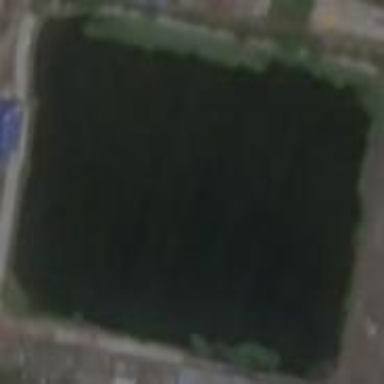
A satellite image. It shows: Reservoir with pond of natural water.